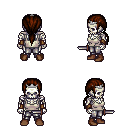
a pixel art fantasy rpg character, male body template, skeleton, white pirate shirt, metal pants, brown ponytail hairstyle, silver tiara, leather bracers, brown shoes, dagger, four views (front, back, left, right), 2x2 character sprite sheet, small pixel art, hard edges, no anti-aliasing